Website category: game
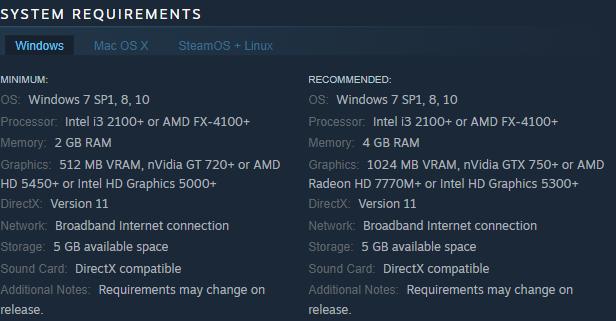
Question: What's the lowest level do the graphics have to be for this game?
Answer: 512 MB VRAM, nVidia GT 720+ or AMD HD 5450+ or Intel HD Graphics 5000+

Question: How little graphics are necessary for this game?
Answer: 512 MB VRAM, nVidia GT 720+ or AMD HD 5450+ or Intel HD Graphics 5000+

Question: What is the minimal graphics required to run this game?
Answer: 512 MB VRAM, nVidia GT 720+ or AMD HD 5450+ or Intel HD Graphics 5000+

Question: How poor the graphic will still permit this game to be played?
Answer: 512 MB VRAM, nVidia GT 720+ or AMD HD 5450+ or Intel HD Graphics 5000+

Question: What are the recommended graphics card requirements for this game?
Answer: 1024 MB VRAM, nVidia GTX 750+ or AMD Radeon HD 7770M+ or Intel HD Graphics 5300+

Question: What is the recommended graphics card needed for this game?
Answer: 1024 MB VRAM, nVidia GTX 750+ or AMD Radeon HD 7770M+ or Intel HD Graphics 5300+

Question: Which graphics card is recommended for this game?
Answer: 1024 MB VRAM, nVidia GTX 750+ or AMD Radeon HD 7770M+ or Intel HD Graphics 5300+

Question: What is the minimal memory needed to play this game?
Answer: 2 GB RAM

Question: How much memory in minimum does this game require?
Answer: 2 GB RAM

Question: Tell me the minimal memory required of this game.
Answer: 2 GB RAM

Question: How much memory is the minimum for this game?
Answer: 2 GB RAM

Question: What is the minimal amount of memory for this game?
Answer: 2 GB RAM

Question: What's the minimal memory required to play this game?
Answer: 2 GB RAM

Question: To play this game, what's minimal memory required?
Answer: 2 GB RAM

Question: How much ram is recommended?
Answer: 4 GB RAM

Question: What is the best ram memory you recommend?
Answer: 4 GB RAM

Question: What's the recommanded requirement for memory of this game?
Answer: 4 GB RAM